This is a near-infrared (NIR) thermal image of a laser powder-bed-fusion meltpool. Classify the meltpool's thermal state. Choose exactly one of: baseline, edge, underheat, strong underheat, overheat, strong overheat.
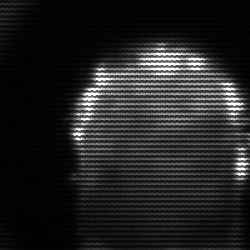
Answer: baseline